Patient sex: M
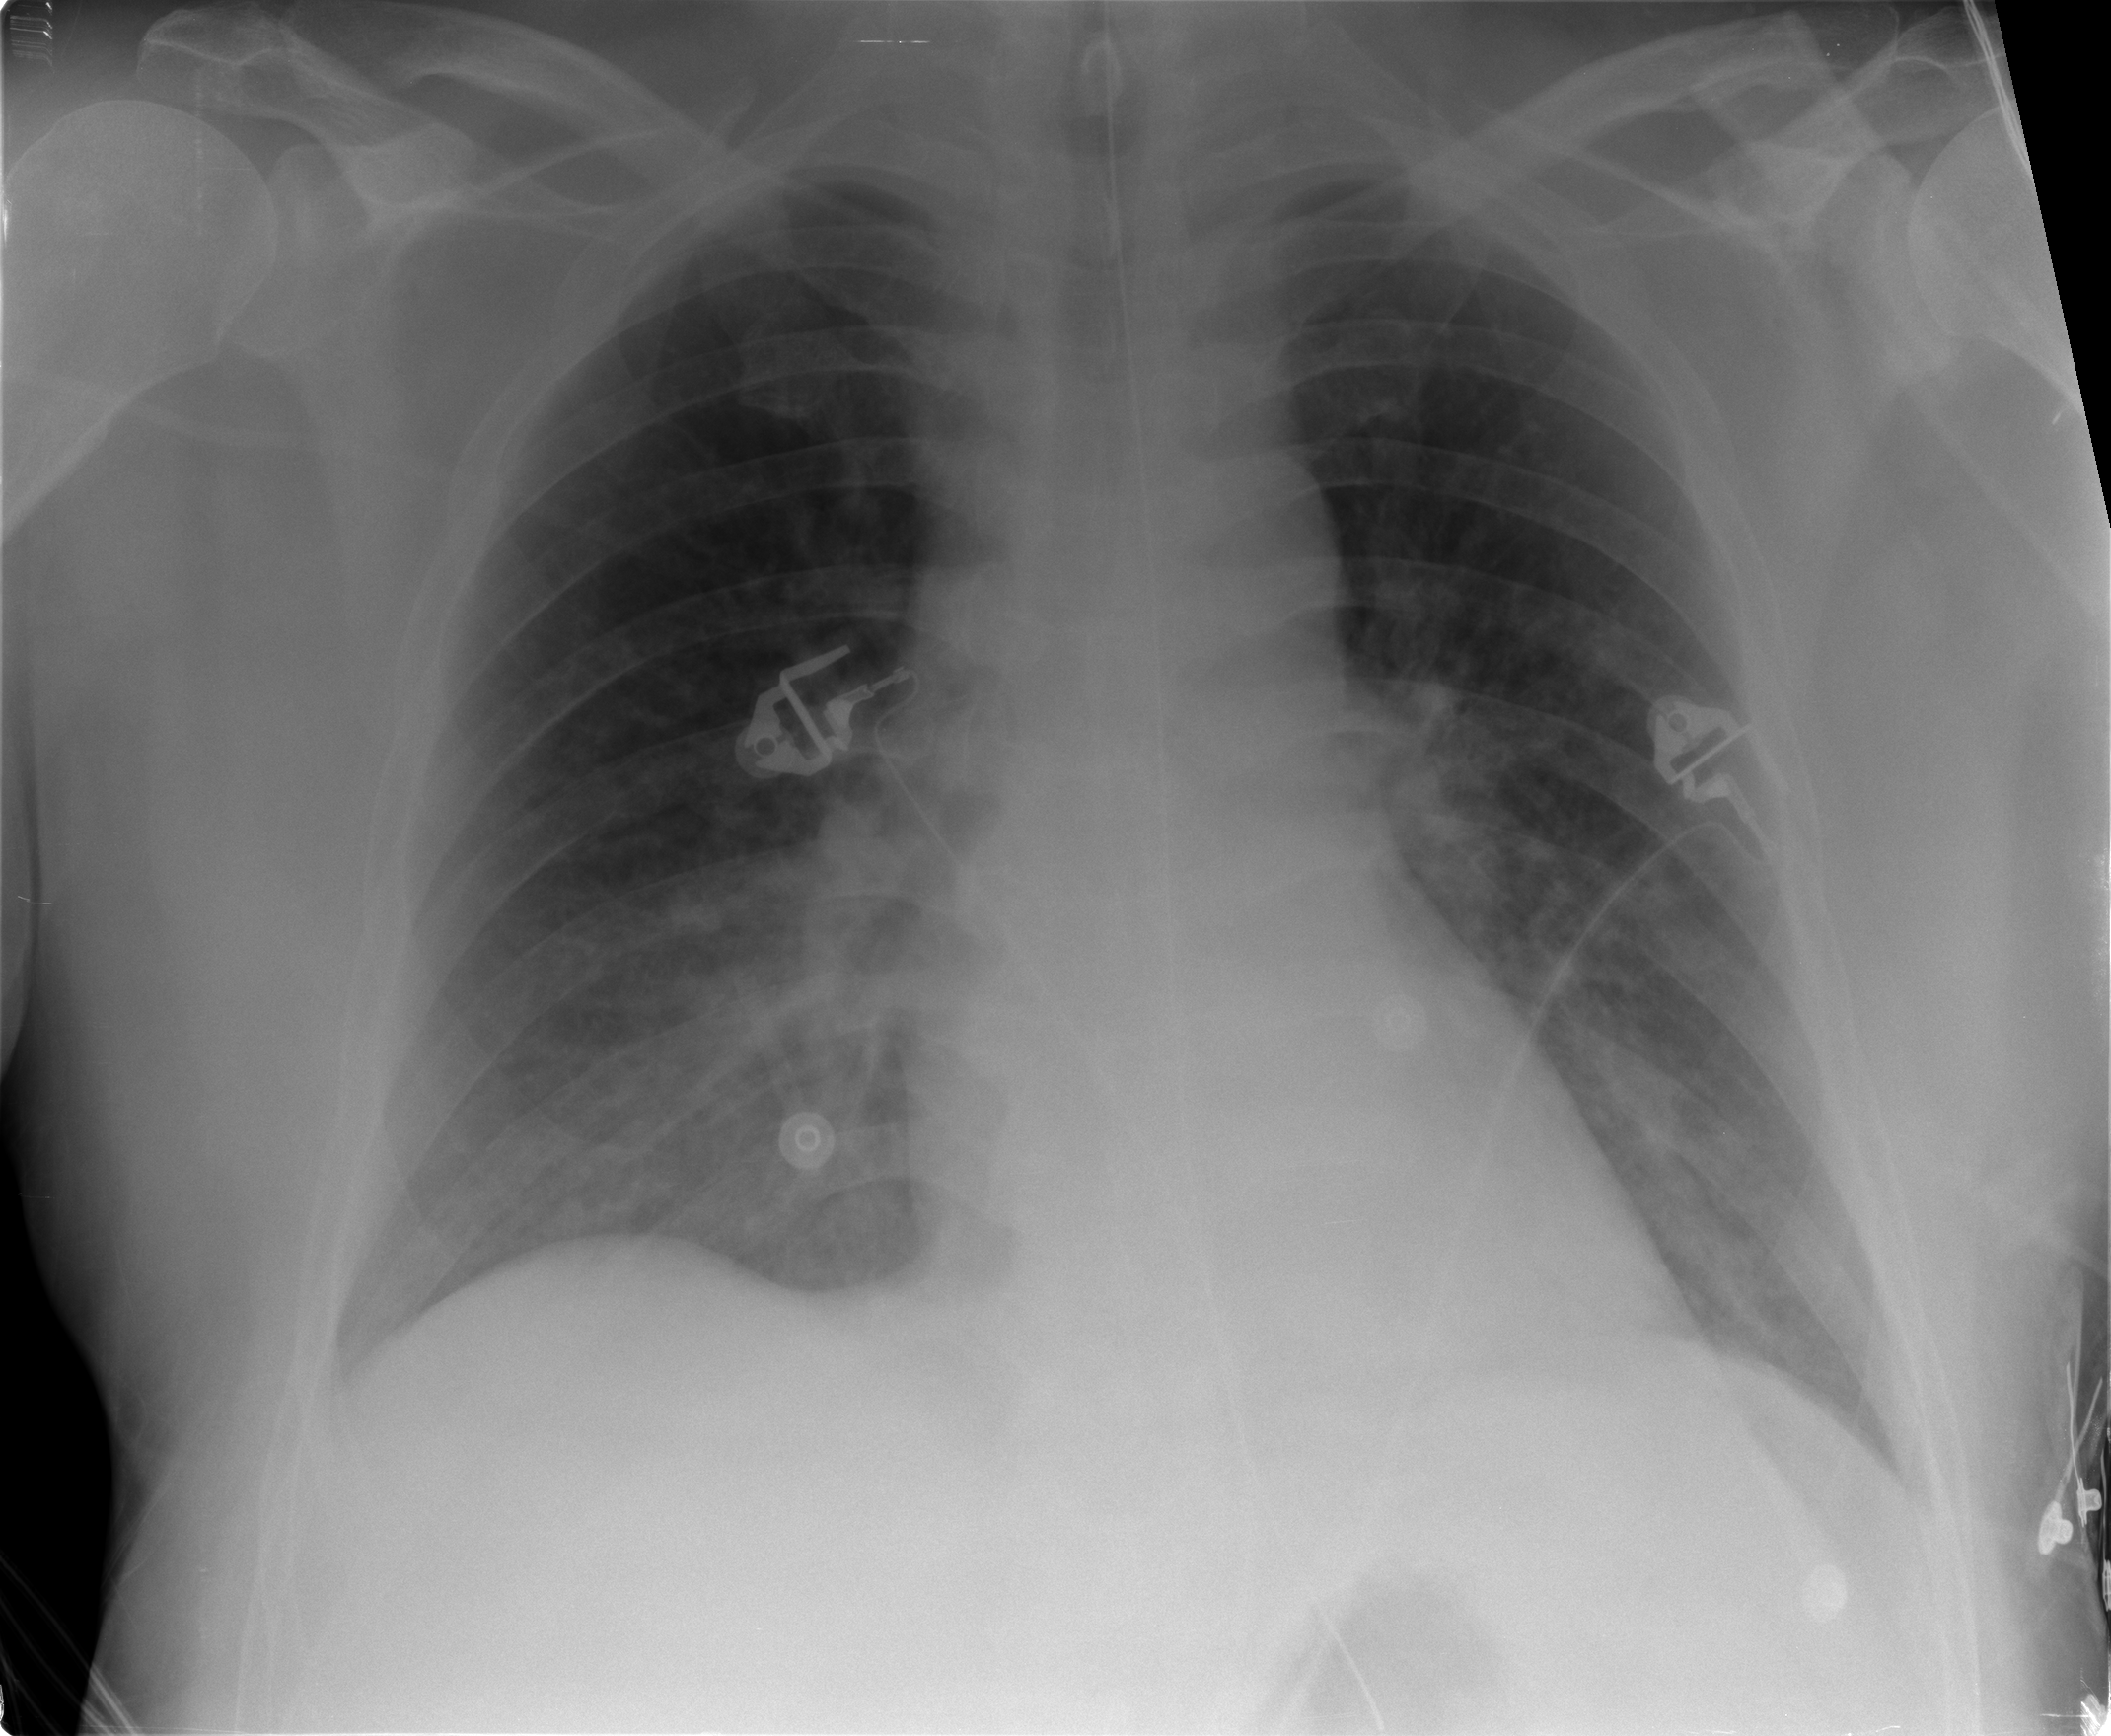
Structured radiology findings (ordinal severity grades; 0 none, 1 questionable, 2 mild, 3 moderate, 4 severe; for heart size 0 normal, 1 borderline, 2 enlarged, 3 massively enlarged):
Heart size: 0
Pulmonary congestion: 1
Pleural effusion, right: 0
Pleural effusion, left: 0
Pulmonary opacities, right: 2
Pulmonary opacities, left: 0
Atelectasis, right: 0
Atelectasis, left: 0